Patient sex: M
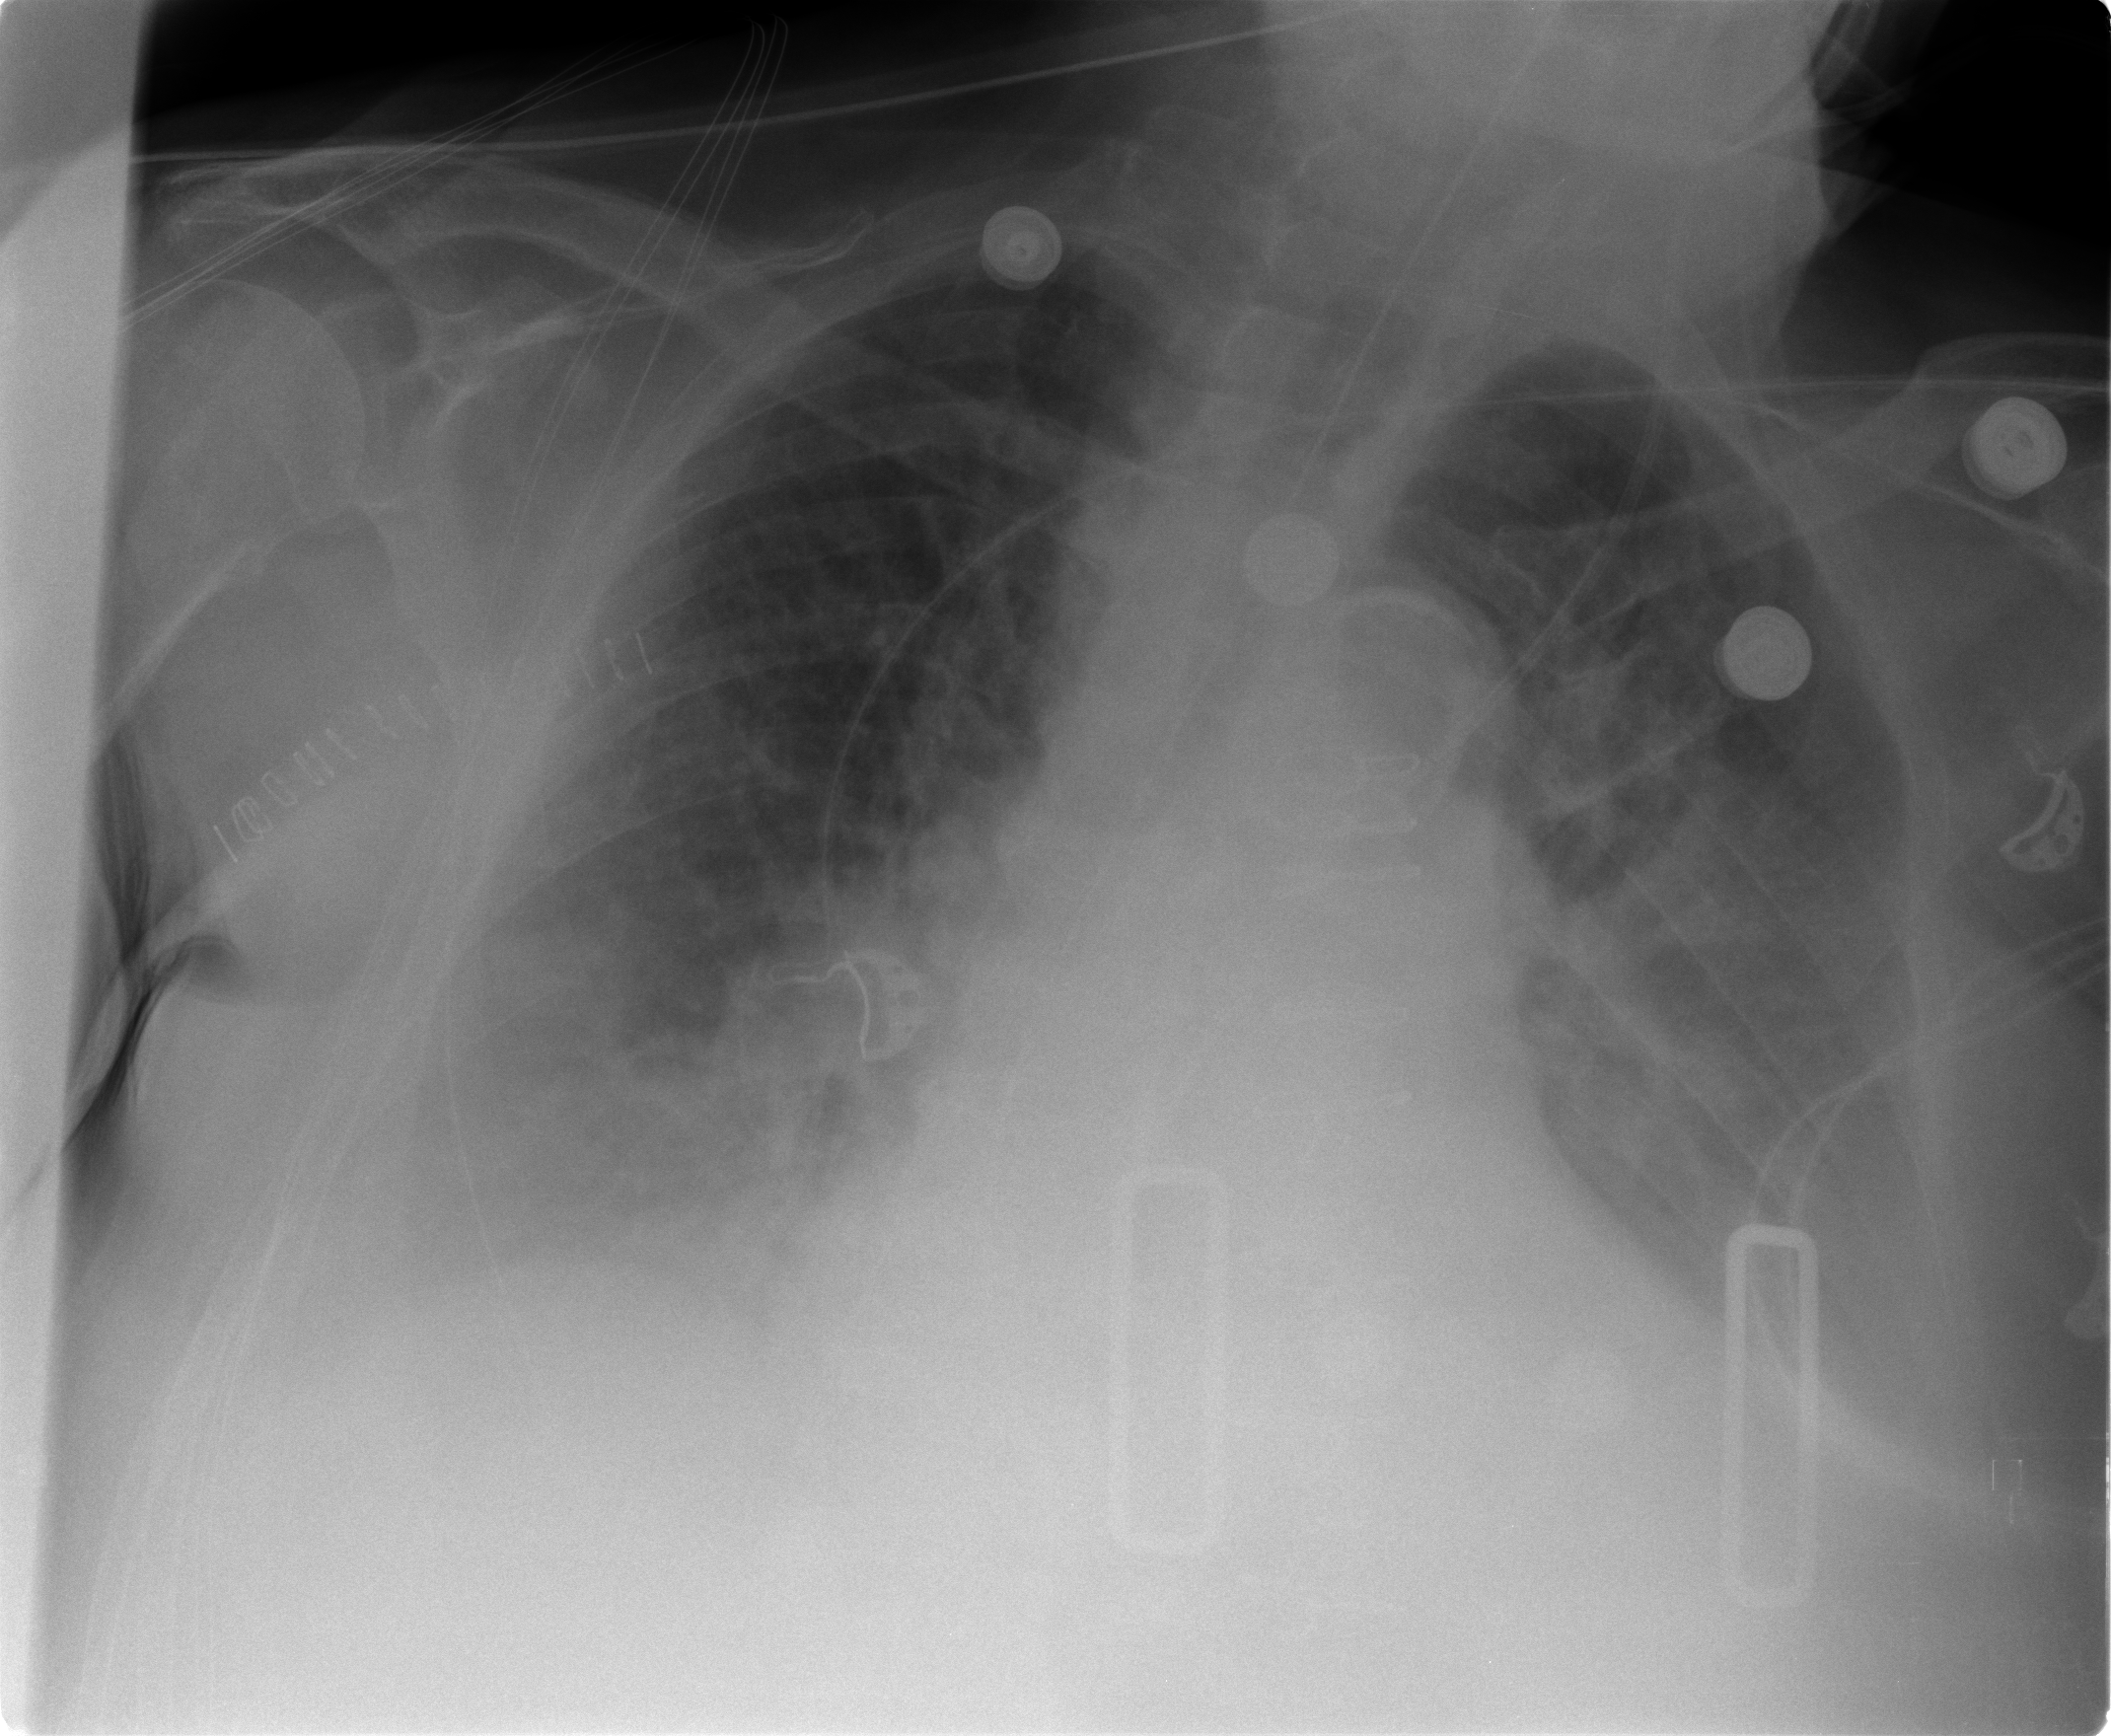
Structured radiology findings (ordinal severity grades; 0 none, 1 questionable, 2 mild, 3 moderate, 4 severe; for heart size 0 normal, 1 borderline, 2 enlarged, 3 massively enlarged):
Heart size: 2
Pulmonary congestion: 2
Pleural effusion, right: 2
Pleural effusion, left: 2
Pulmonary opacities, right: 2
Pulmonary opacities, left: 2
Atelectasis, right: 2
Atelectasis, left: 2